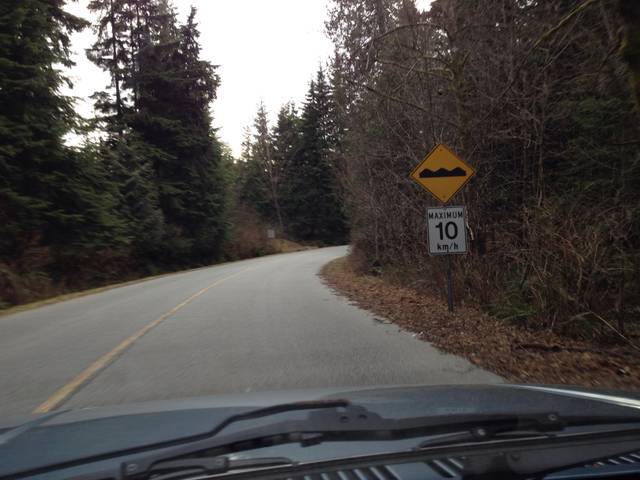
Region: Canada
Coordinates: 49.324, -122.853